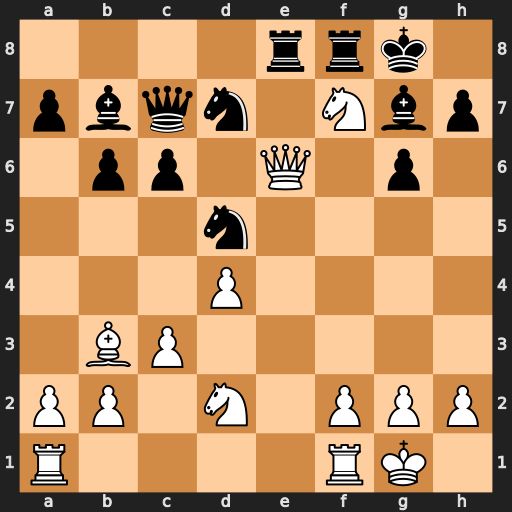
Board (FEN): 4rrk1/pbqn1Nbp/1pp1Q1p1/3n4/3P4/1BP5/PP1N1PPP/R4RK1
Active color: w
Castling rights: -
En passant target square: -
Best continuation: Nh6+ Kh8 Qg8+ Rxg8 Nf7#